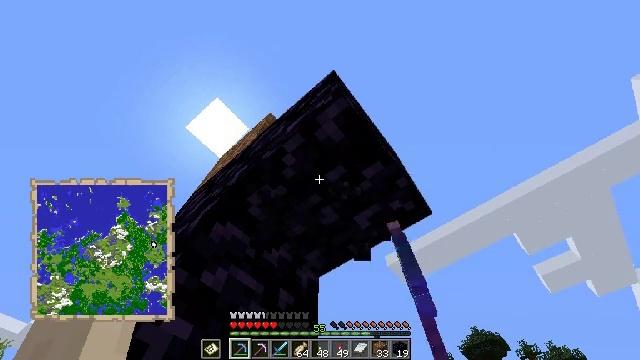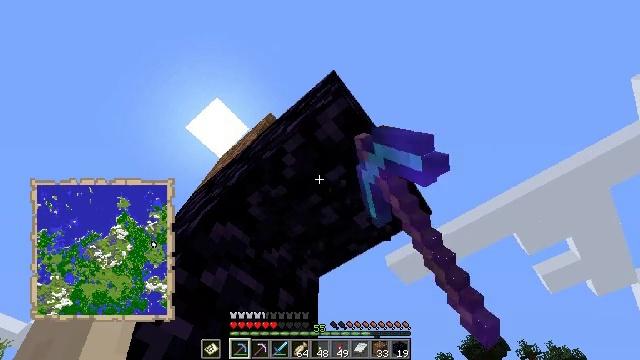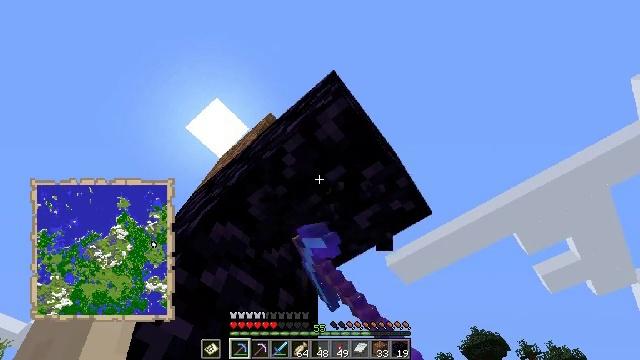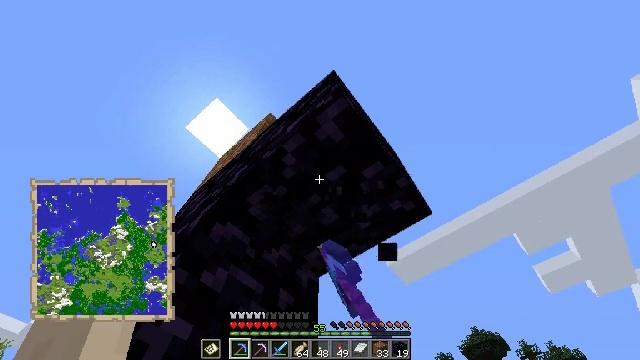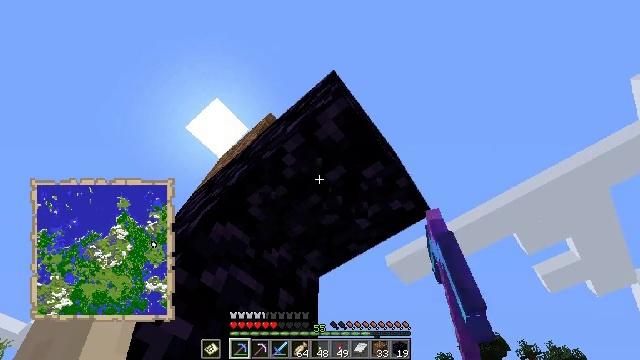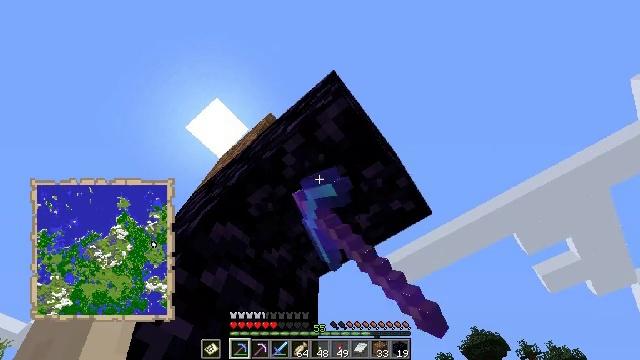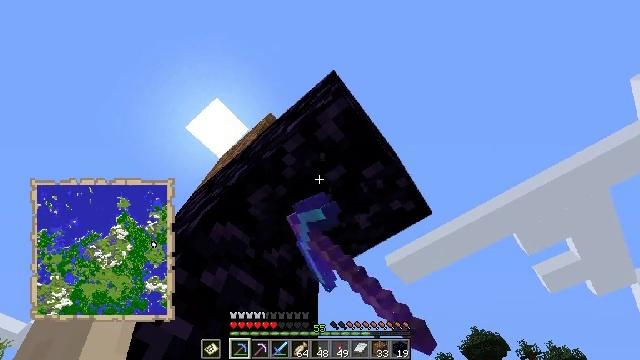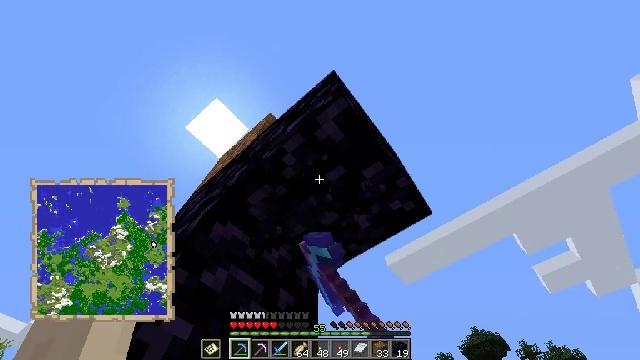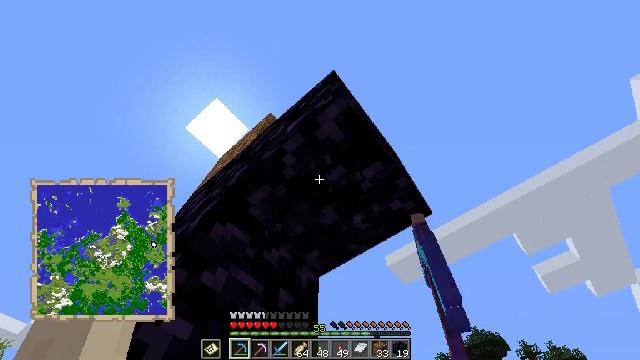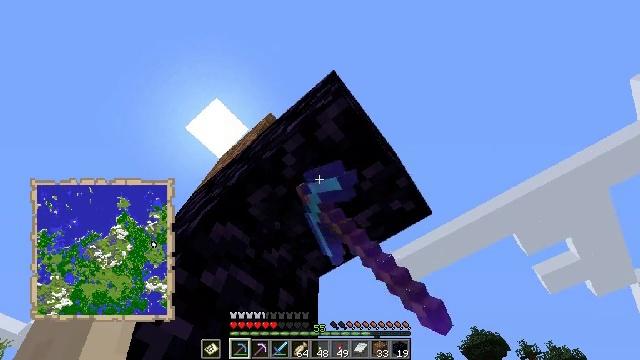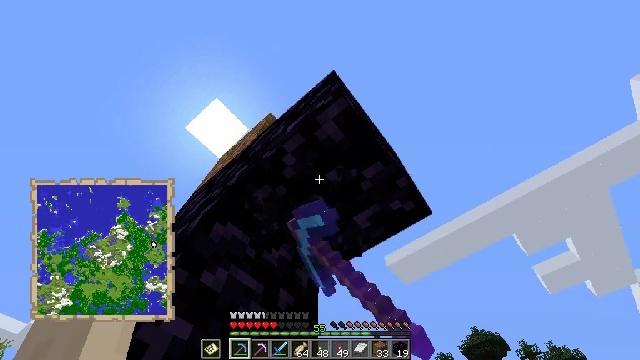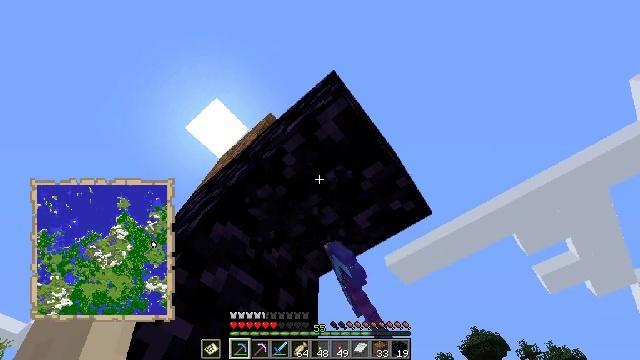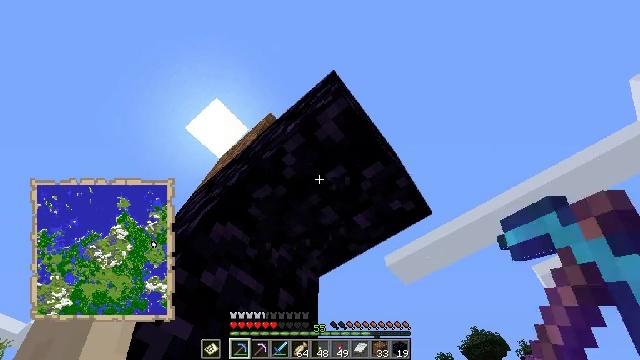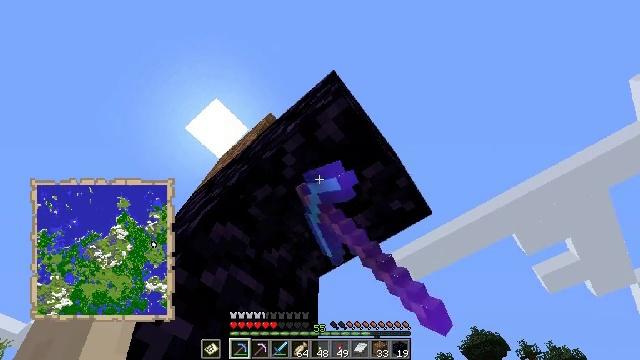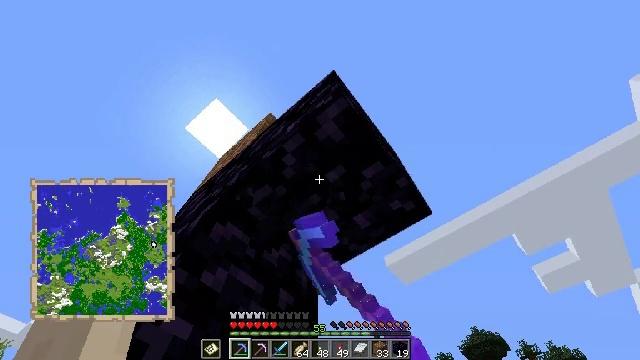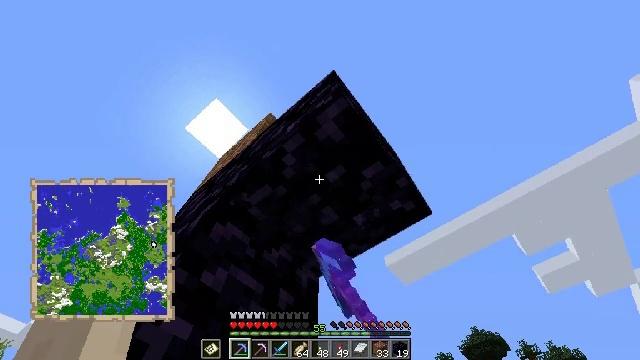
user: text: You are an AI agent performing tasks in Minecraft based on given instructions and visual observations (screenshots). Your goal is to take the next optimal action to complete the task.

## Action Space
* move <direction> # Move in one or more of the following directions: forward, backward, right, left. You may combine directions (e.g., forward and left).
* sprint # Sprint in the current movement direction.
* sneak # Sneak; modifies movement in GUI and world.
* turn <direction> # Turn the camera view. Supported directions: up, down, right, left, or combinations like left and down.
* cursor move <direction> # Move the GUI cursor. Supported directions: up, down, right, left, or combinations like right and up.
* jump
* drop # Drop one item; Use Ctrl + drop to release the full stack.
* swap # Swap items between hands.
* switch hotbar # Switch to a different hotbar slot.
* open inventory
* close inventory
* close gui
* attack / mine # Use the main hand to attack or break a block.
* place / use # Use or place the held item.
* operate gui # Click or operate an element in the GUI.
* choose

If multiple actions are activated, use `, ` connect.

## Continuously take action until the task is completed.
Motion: motion action
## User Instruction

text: Mine the tough obsidian.
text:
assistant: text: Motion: attack / mine
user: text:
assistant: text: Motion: attack / mine
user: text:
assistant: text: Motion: attack / mine
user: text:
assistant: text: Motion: attack / mine
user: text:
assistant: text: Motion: attack / mine
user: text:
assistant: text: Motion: attack / mine
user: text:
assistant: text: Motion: attack / mine
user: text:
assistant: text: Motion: attack / mine
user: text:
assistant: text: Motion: attack / mine
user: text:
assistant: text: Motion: attack / mine
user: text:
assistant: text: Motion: attack / mine
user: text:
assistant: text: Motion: attack / mine
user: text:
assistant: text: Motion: attack / mine
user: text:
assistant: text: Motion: attack / mine
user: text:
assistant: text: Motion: attack / mine
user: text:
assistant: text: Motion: attack / mine
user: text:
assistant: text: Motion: attack / mine
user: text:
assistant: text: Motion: attack / mine
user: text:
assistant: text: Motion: attack / mine
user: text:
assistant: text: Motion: attack / mine
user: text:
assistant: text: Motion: attack / mine
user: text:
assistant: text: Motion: attack / mine
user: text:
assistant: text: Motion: attack / mine
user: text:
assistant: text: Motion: attack / mine
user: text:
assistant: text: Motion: attack / mine
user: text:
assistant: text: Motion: attack / mine
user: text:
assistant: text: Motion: attack / mine
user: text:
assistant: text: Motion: attack / mine
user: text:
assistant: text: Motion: attack / mine